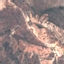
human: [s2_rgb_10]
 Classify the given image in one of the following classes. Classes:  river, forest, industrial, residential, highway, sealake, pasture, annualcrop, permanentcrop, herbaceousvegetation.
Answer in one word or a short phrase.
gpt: HerbaceousVegetation